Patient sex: M
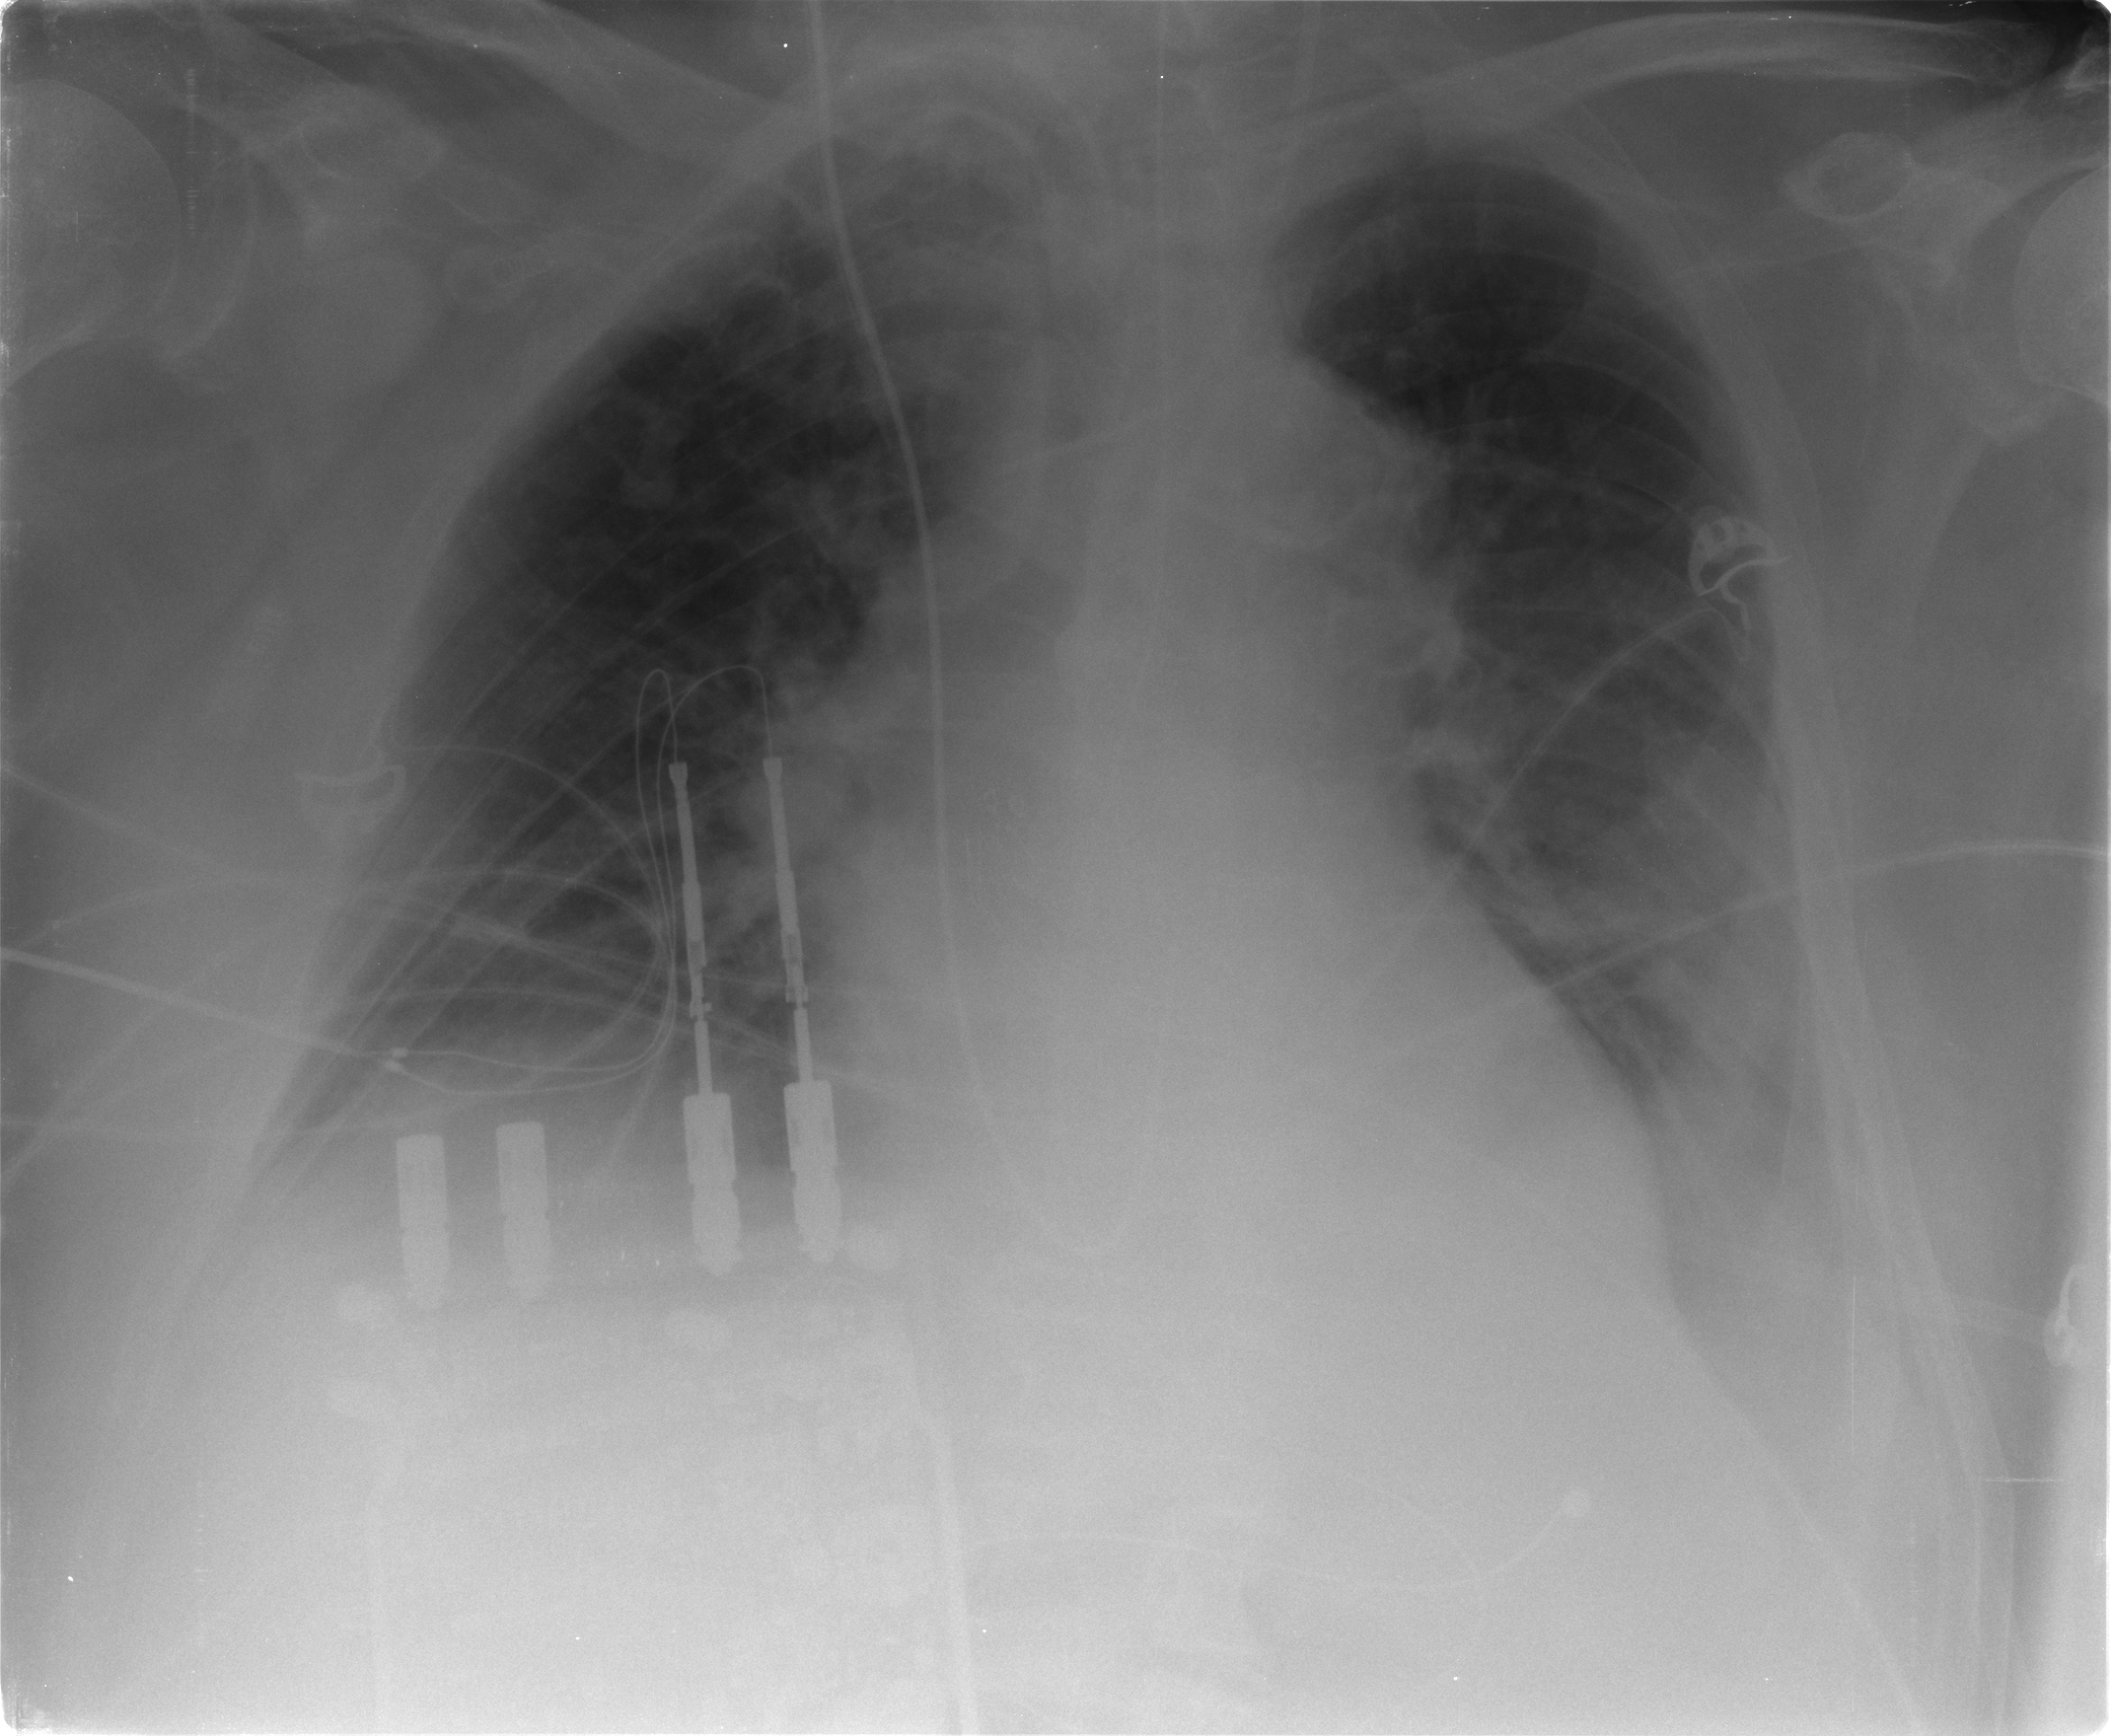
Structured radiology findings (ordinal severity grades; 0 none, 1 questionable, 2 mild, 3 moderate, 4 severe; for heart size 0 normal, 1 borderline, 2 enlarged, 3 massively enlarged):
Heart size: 2
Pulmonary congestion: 2
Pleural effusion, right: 2
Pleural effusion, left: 2
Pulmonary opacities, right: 2
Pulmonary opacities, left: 2
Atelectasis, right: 2
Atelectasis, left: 2